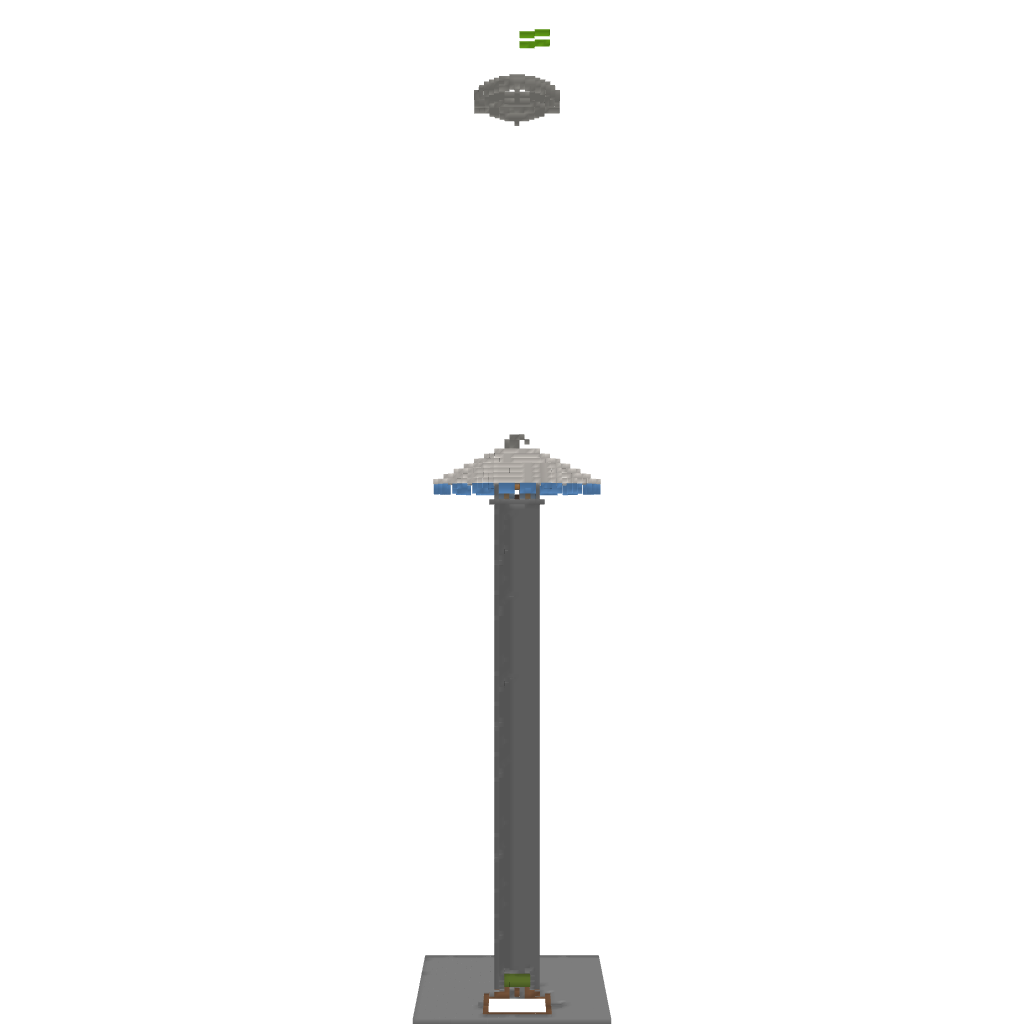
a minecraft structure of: Euromast (Dutch building in Rotterdam)